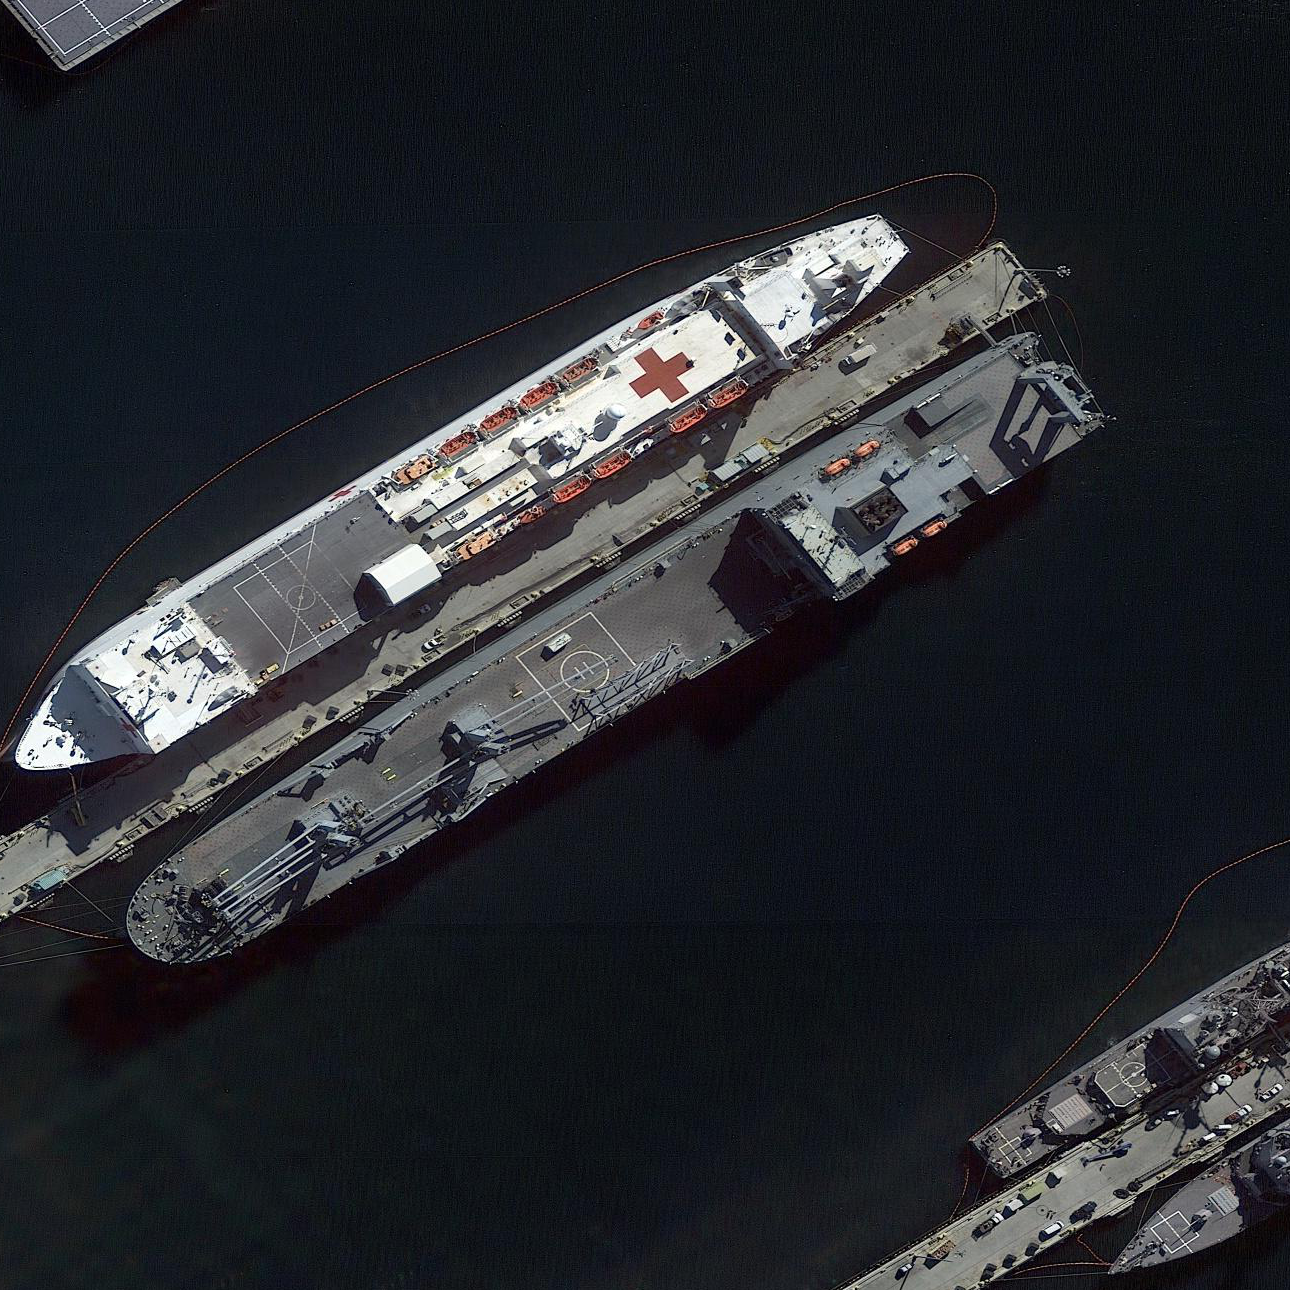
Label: Medical_ship